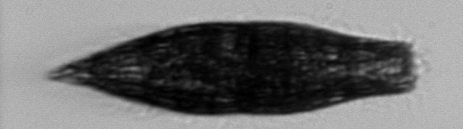
Label: Tiarina_fusus